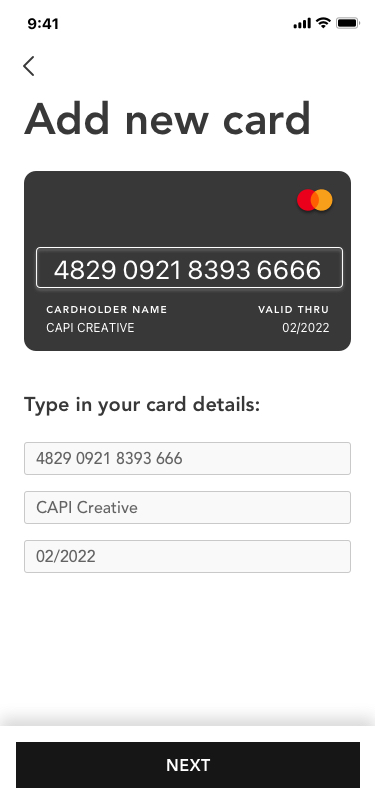
Text in this UI design:
Add new card
Type in your card details: